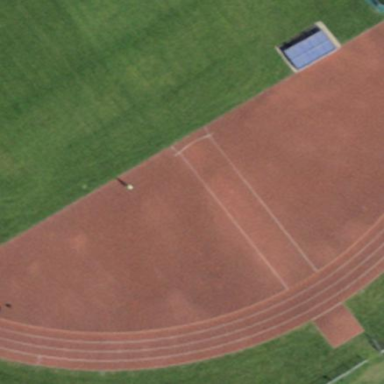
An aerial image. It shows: Athletics pitch used for leisure sports activities.